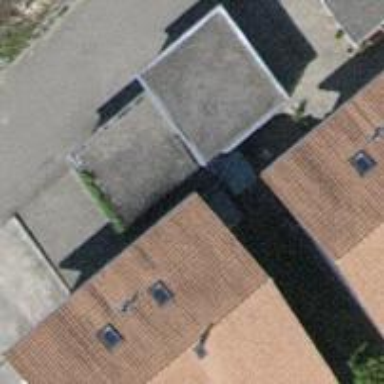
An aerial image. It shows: Garage.